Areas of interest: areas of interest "Beijing Municipal Youth Apartment"
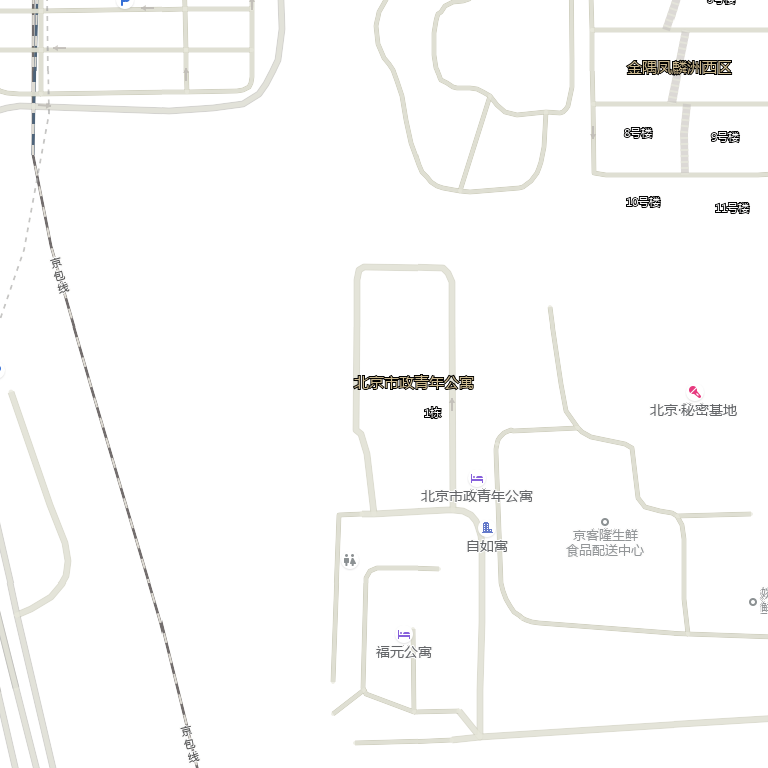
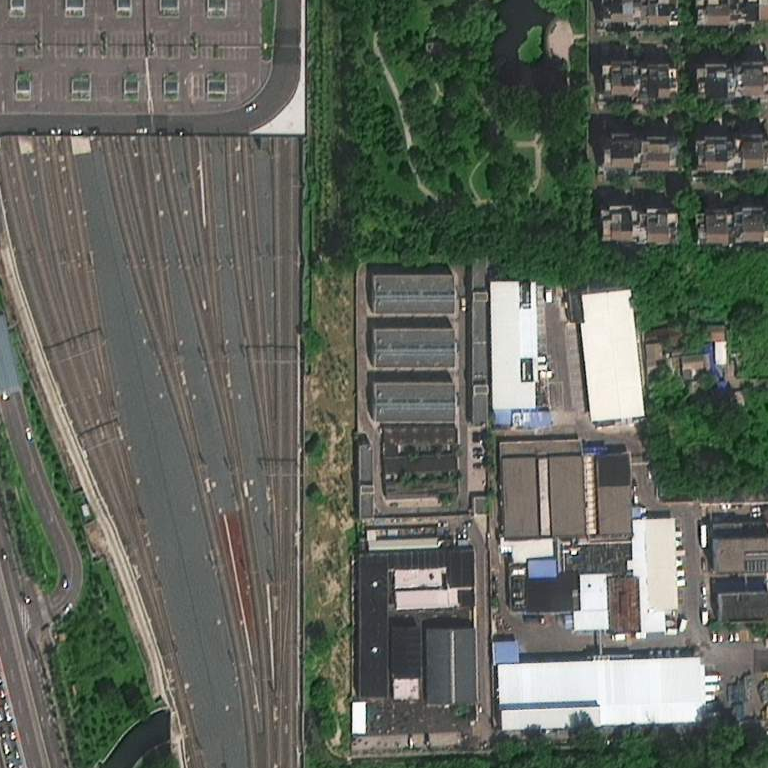